Question: I have a kind a graph, I found it while googling "tree graph" though it doesn't look like a normal tree-graph. So I was wondering, is it also just called a "tree-graph" or has it a more specific name? I want to look up more info about them, though can't really search for it without a proper name.

Thanks a lot!
PS. I'm not sure if this is the correct place to ask this, if it's not, please direct me to the proper place. Thanks.
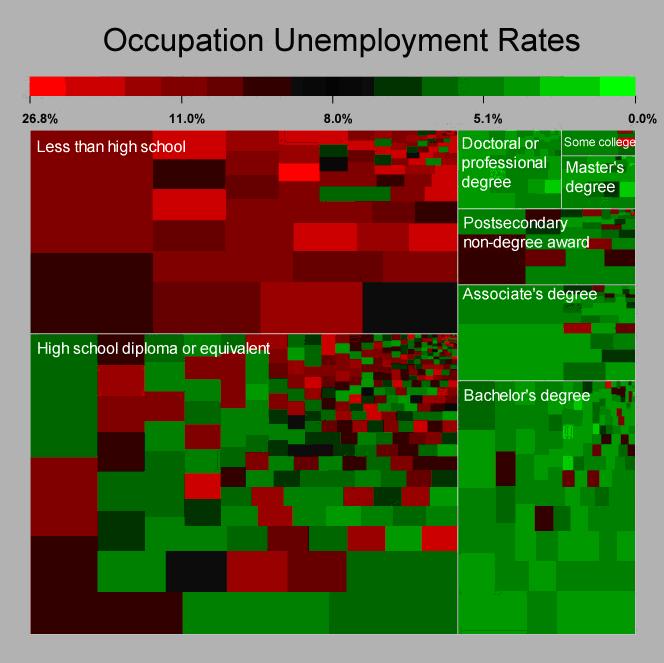
Answer: Google calls it a <URL> and provides several examples and an ontology. They define the treemap as follows:
> A visual representation of a data tree, where each node can have zero or more children, and one parent (except for the root, which has no parents). Each node is displayed as a rectangle, sized and colored according to values that you assign. Sizes and colors are valued relative to all other nodes in the graph.